Chest X-ray. View position: PA
Patient age: 65
Patient sex: F
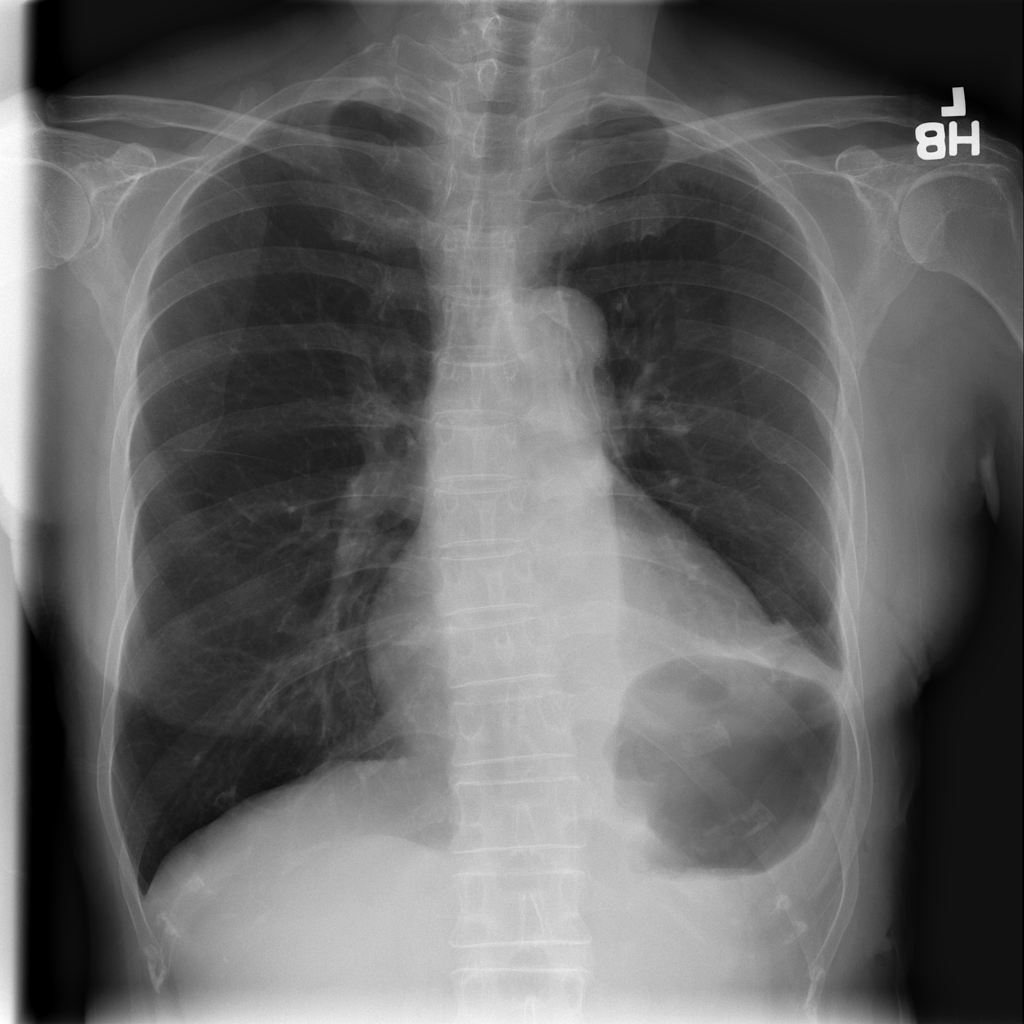
Finding: Pneumothorax